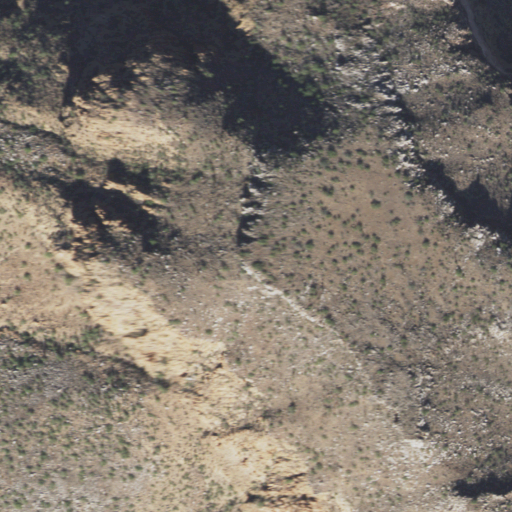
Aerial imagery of mountain in Arizona named North Butte containing only shrub